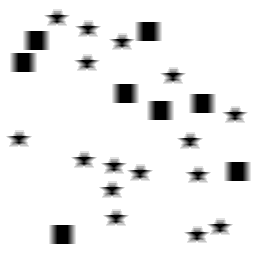
Squares: 8
Triangles: 0
Stars: 16
Total shapes: 24